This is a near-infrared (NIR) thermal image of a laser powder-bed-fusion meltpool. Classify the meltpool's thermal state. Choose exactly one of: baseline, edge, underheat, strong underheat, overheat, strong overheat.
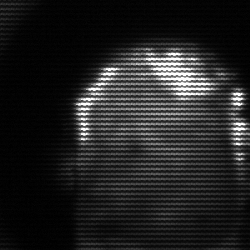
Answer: baseline